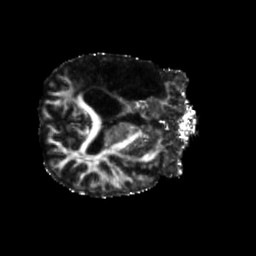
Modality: FA
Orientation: axial
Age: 41
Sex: male
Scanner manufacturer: siemens
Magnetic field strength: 3 T
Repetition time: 5.25 s
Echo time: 0.08 s